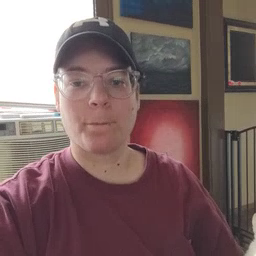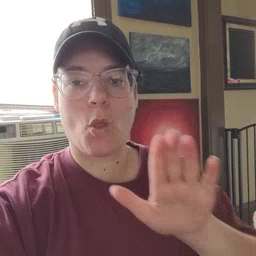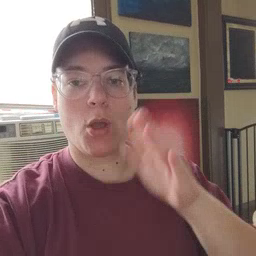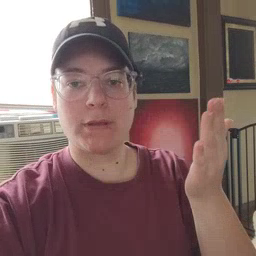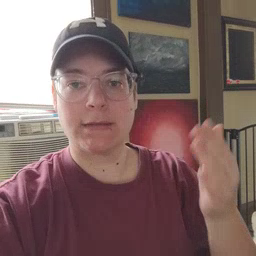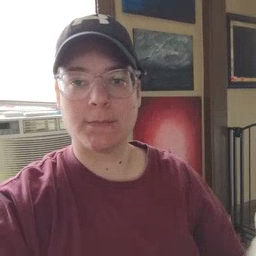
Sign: open